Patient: sex M, age 38
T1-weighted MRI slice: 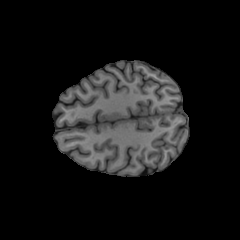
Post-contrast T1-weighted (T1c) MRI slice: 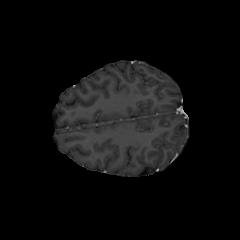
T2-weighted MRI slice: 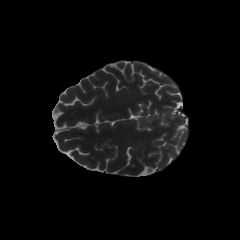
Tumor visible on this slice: no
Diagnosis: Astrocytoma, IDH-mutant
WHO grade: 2